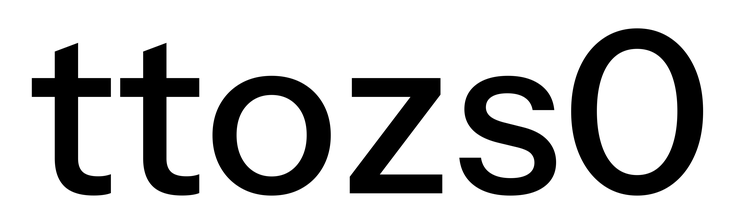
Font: InstrumentSans_Medium